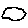
Label: cloud